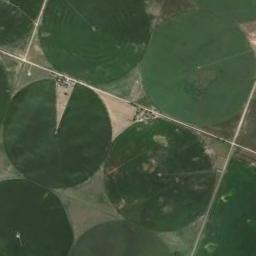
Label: circular_farmland